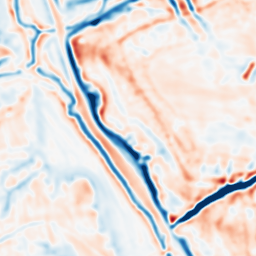
Category: multiscale
Decomposition family: dog
Decomposition parameters: sigma_low: 2
sigma_high: 5
Upsampling method: sinc_blackman
Upsampling parameters: scale: 2
kernel_size: 16
Upsampling scale: 2